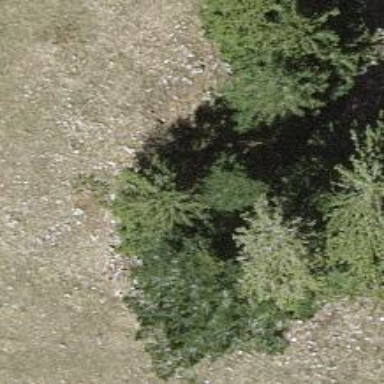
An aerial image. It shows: Needle-leaved tree in nature.